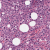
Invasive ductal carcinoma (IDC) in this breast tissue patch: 1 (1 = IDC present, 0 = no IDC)